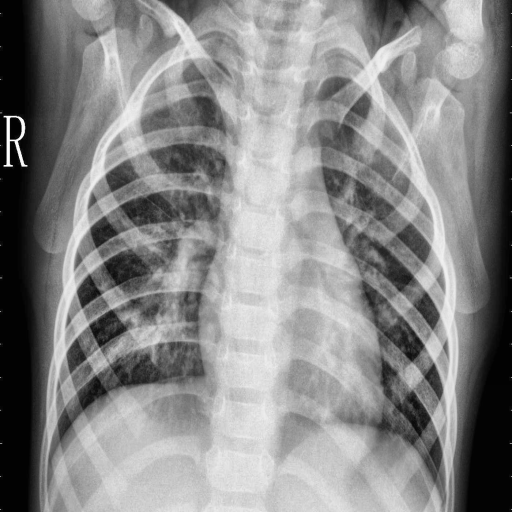
Finding: PNEUMONIA